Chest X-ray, PA view. Patient: 47 years old, sex M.
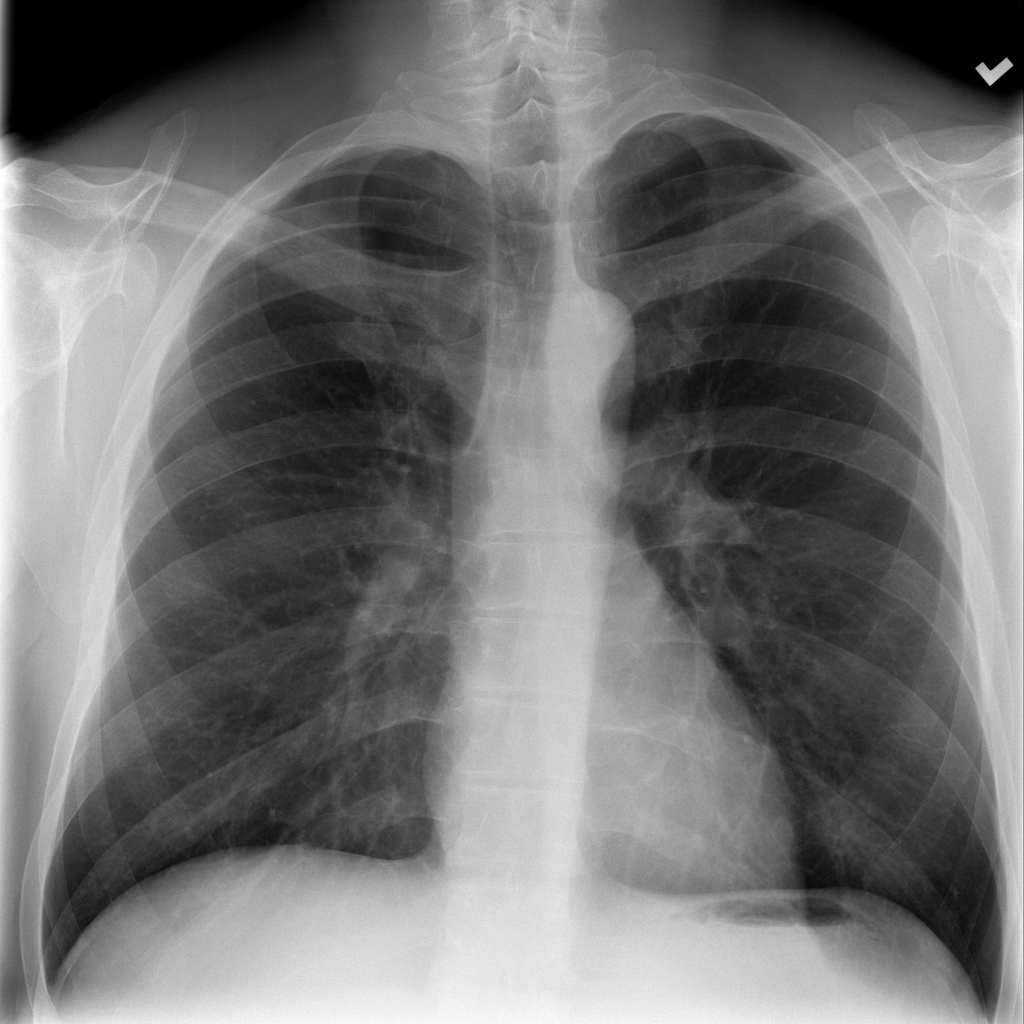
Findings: No Finding